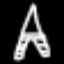
Label: The Eiffel Tower